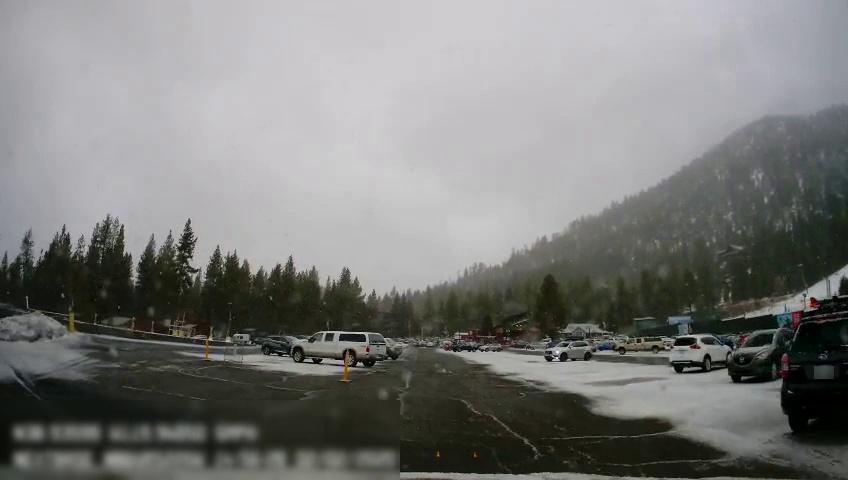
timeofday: Day
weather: Snowy
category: Vehicles | Truck
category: Vehicles | Car
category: Vehicles | Car
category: Vehicles | SUV
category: Vehicles | SUV
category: Vehicles | Truck
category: Vehicles | Car
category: Vehicles | Truck
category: Vehicles | Car
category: Vehicles | SUV
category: Drivable Space